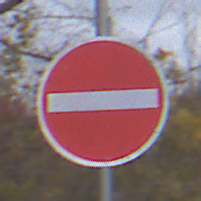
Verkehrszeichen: VerbotDerEinfahrt
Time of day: MorningAfternoon
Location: Outdoor (Nature)
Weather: Overcast
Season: NotSpecified
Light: Natural